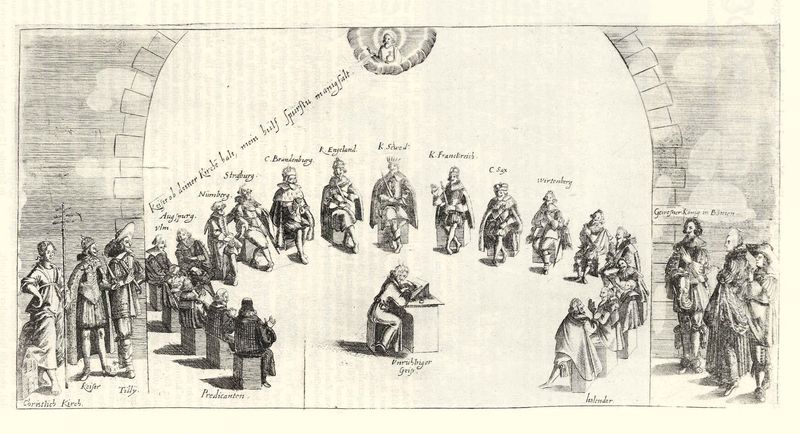
Titel: Keiser ob deiner Kirchen halt
Institution: (Seriendruck)
Schlagwörter: gott, himmel, schatten, weiß, wolken, menschen, sitzen, frau, grau, hut, hüte, kleid, kleider, kopfbedeckungen, licht, männer, schwarz, skizze, tisch, zeichnung, wolke, versammlung, gericht, mütze, mützen, architektur, stehen, steine, bild, kirche, sitzend, stehend, england, krone, kreis, kopfbedeckung, schrift, schreibtisch, sitze, bogen, mauer, grafik, graphik, hocker, rundbogen, gefolge, kaiser, könig, weib, runde, tor, torbogen, strahlen, mauerwerk, druck, druckgraphik, viele, radierung, stich, illustration, schwarzweiß, text, bürger, strahl, beschriftung, herrscher, treffen, allegorie, entwurf, verhandlung, vertrag, namen, pult, halbkreis, rustika, heiligenschein, nimbus, christus, segnen, tilly, umhänge, könige, männder, schreiber, schreibpult, kupferstich, hofstaat, erklärung, überkreuzt, kronen, podeste, länder, blöcke, beraten, beratung, rat, reform, gottvater, personifikationen, fürsten, abgeordnete, ogen, herrn, wirttemberg, mannsbilder